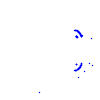
Particle: pion